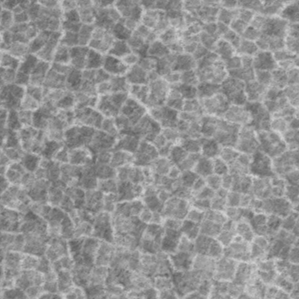
Label: frost